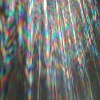
Label: sunburn